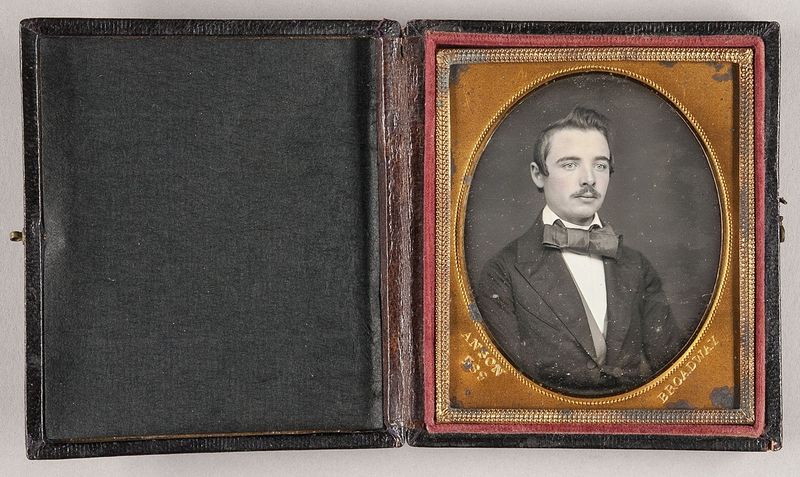
Titel: Porträt eines jungen Mannes
Künstler: Rufus Anson
Standort: Hamburg
Institution: Museum für Kunst und Gewerbe Hamburg
Schlagwörter: mann, brustbild, dreiviertelansicht, foto, fotografie, photographie, photo, etui, lichtbild, handkoloriert, daguerreotypie, bildwerke, angewandte und bildende kunst, hessische systematik, porträtfotografie, porträtphotographie, handkolorierung